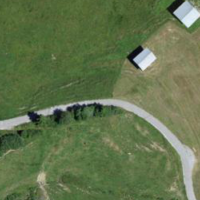
EUNIS habitat code: 24
Species observed at this site:
Geum rivale